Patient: sex F, age 75
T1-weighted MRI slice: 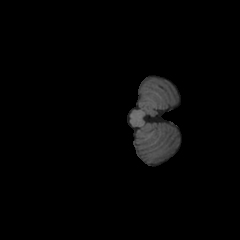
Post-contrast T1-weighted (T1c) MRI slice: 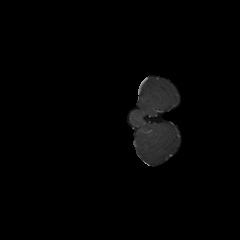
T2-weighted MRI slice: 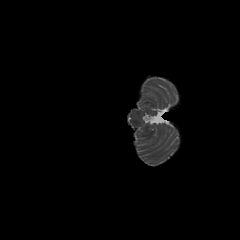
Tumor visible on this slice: no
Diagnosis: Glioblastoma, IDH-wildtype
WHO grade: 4